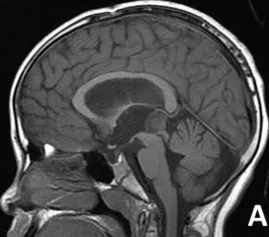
A,B) magnetic resonance imaging (MRI) of the brain shows a well-defined lesion measuring 1.6cm x 1.5cm x 1.6cm in the pineal region.
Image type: radiology (mri)